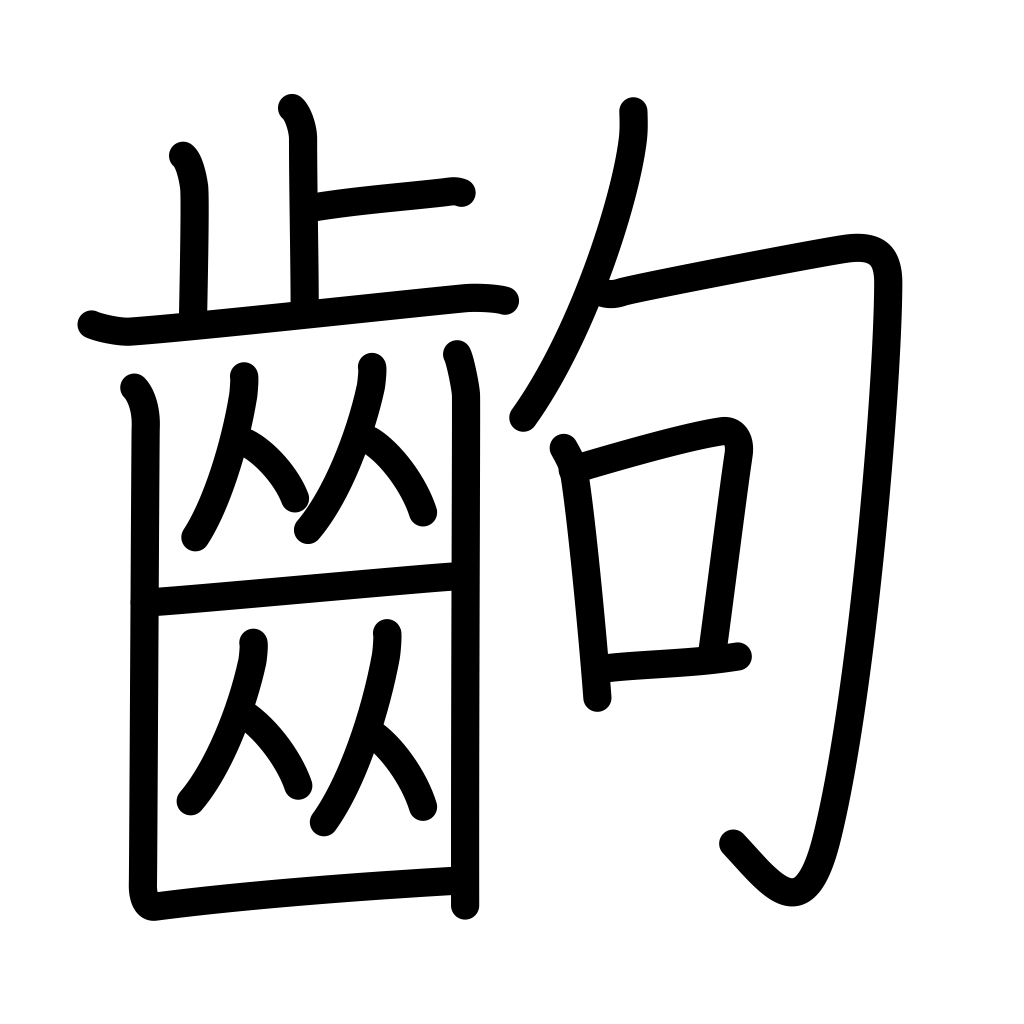
Meaning: a paragraph, section